Question: I have updated from Highcharts 2.3.5 to Highcharts 3.0 and found some problems:
1) The printer button (exporting) - has disappeared ?
2) Is the export icon changed it's size? as I have added new custome image clickable
buttons - which should change their size too
See image attached:

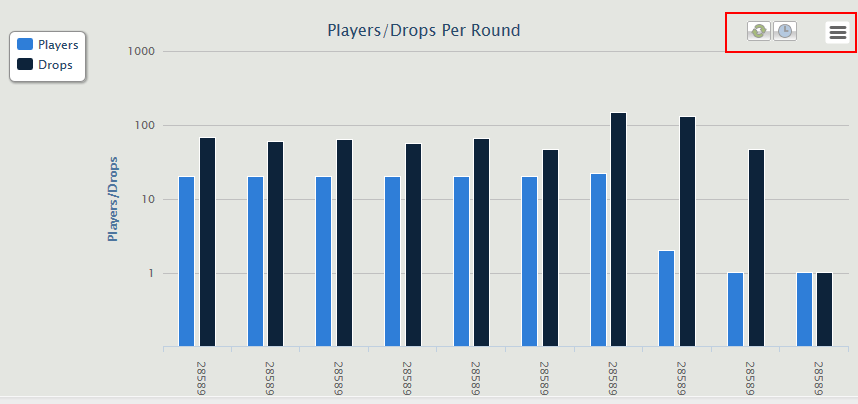
Answer: There is mention of this in the release announcement
<URL>
Scroll to the bottom.